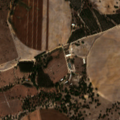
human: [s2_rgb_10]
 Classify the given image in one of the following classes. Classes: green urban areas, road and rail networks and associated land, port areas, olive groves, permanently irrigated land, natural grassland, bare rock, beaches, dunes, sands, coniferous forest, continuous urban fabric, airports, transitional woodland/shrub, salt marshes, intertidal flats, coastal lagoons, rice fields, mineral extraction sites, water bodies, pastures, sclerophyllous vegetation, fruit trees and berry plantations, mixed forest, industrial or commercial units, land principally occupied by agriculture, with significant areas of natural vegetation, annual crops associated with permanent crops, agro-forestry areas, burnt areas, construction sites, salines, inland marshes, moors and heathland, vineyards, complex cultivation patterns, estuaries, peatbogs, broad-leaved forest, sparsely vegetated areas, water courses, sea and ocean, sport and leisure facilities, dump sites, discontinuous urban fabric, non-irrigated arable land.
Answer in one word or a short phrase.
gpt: non-irrigated arable land, permanently irrigated land, agro-forestry areas, broad-leaved forest, coniferous forest, mixed forest